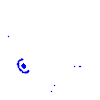
Particle: electron